Field crop: maize
Growth stage: 2
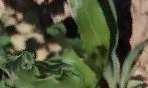
Species: maize